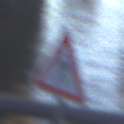
Verkehrszeichen: FussgaengerRechts
Umgebung: Outdoor, Urban
Tageszeit: SunriseSunset
Wetter: Clear
Licht: Natural
Jahreszeit: NotSpecified
Kontrast: MediumContrast